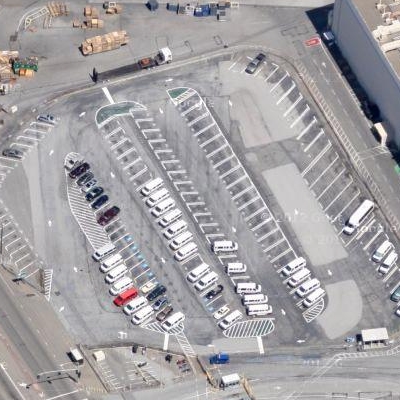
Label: gParking